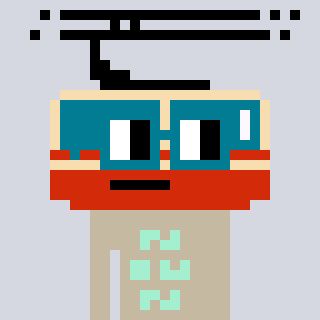
a pixel art character with square dark green glasses, a tram wagon-shaped head and a bege-colored body on a cool background